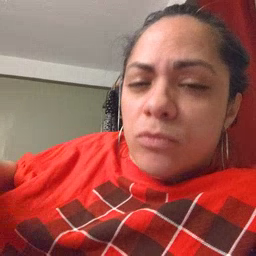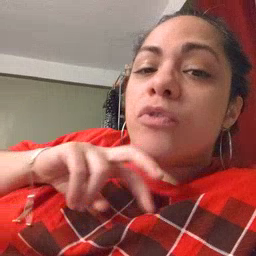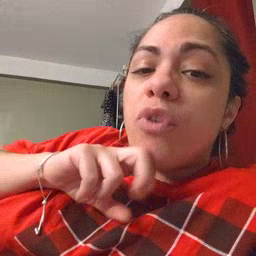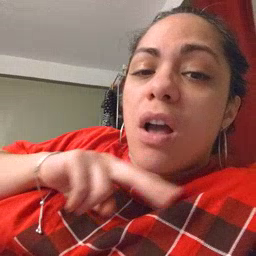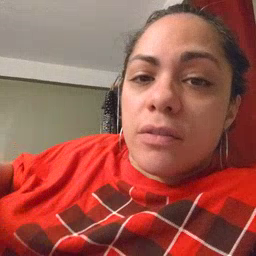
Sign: frog